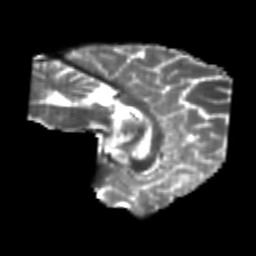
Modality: T2w
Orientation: sagittal
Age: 25
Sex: male
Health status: healthy
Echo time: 0.074 s